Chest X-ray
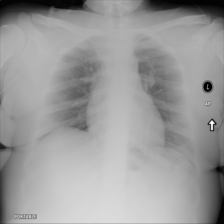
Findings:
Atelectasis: negative
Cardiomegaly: negative
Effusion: negative
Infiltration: negative
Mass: negative
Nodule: negative
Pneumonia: negative
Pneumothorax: negative
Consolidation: negative
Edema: negative
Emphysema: negative
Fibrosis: negative
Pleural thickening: negative
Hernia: negative